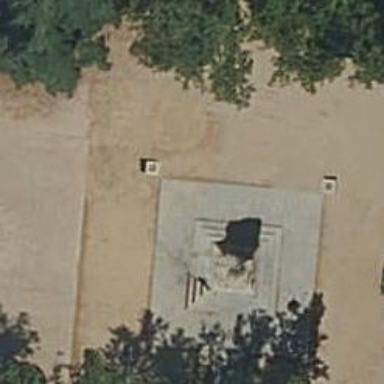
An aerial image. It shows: Historic memorial featuring statue.